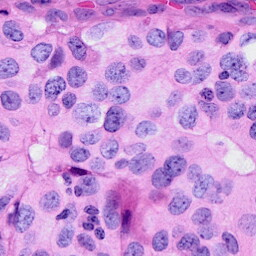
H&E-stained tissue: Breast